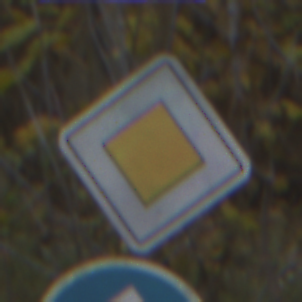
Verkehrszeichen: Vorfahrtsstrasse
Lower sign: VorgeschriebeneFahrtrichtungGeradeaus
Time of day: MorningAfternoon
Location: Outdoor (Urban)
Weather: PartlyCloudy
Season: NotSpecified
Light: Natural